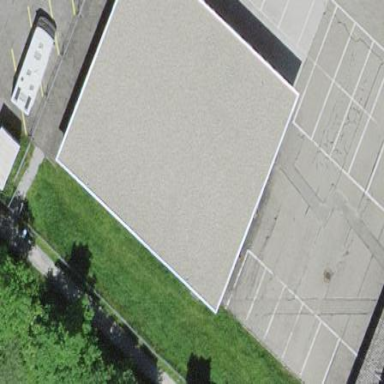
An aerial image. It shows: Warehouse building.